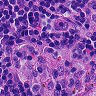
Metastatic tissue present: no